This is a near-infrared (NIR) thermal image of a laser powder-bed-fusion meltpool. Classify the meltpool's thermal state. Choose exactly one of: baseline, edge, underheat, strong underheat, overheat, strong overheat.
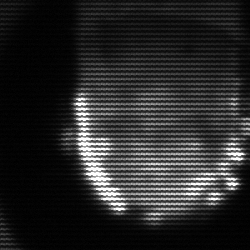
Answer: baseline